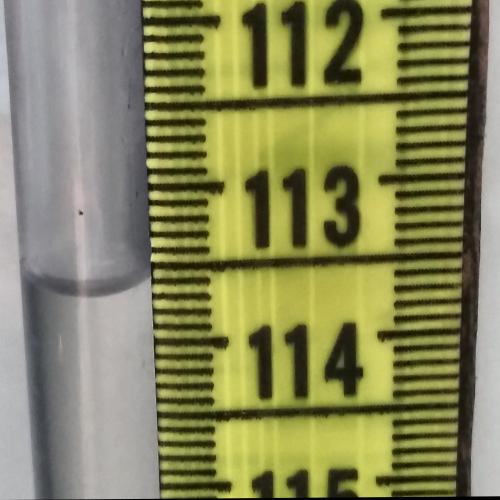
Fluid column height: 113.6 cm